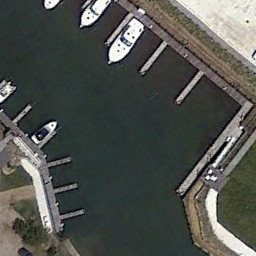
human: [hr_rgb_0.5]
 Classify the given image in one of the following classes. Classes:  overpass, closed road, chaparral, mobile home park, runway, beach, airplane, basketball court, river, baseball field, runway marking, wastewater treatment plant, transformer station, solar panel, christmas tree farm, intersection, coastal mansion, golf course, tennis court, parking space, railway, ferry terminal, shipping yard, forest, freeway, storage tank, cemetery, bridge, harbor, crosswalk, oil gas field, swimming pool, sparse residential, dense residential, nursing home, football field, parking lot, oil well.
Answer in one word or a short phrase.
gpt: ferry terminal